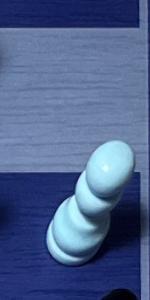
Label: Pawn_White